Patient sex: F
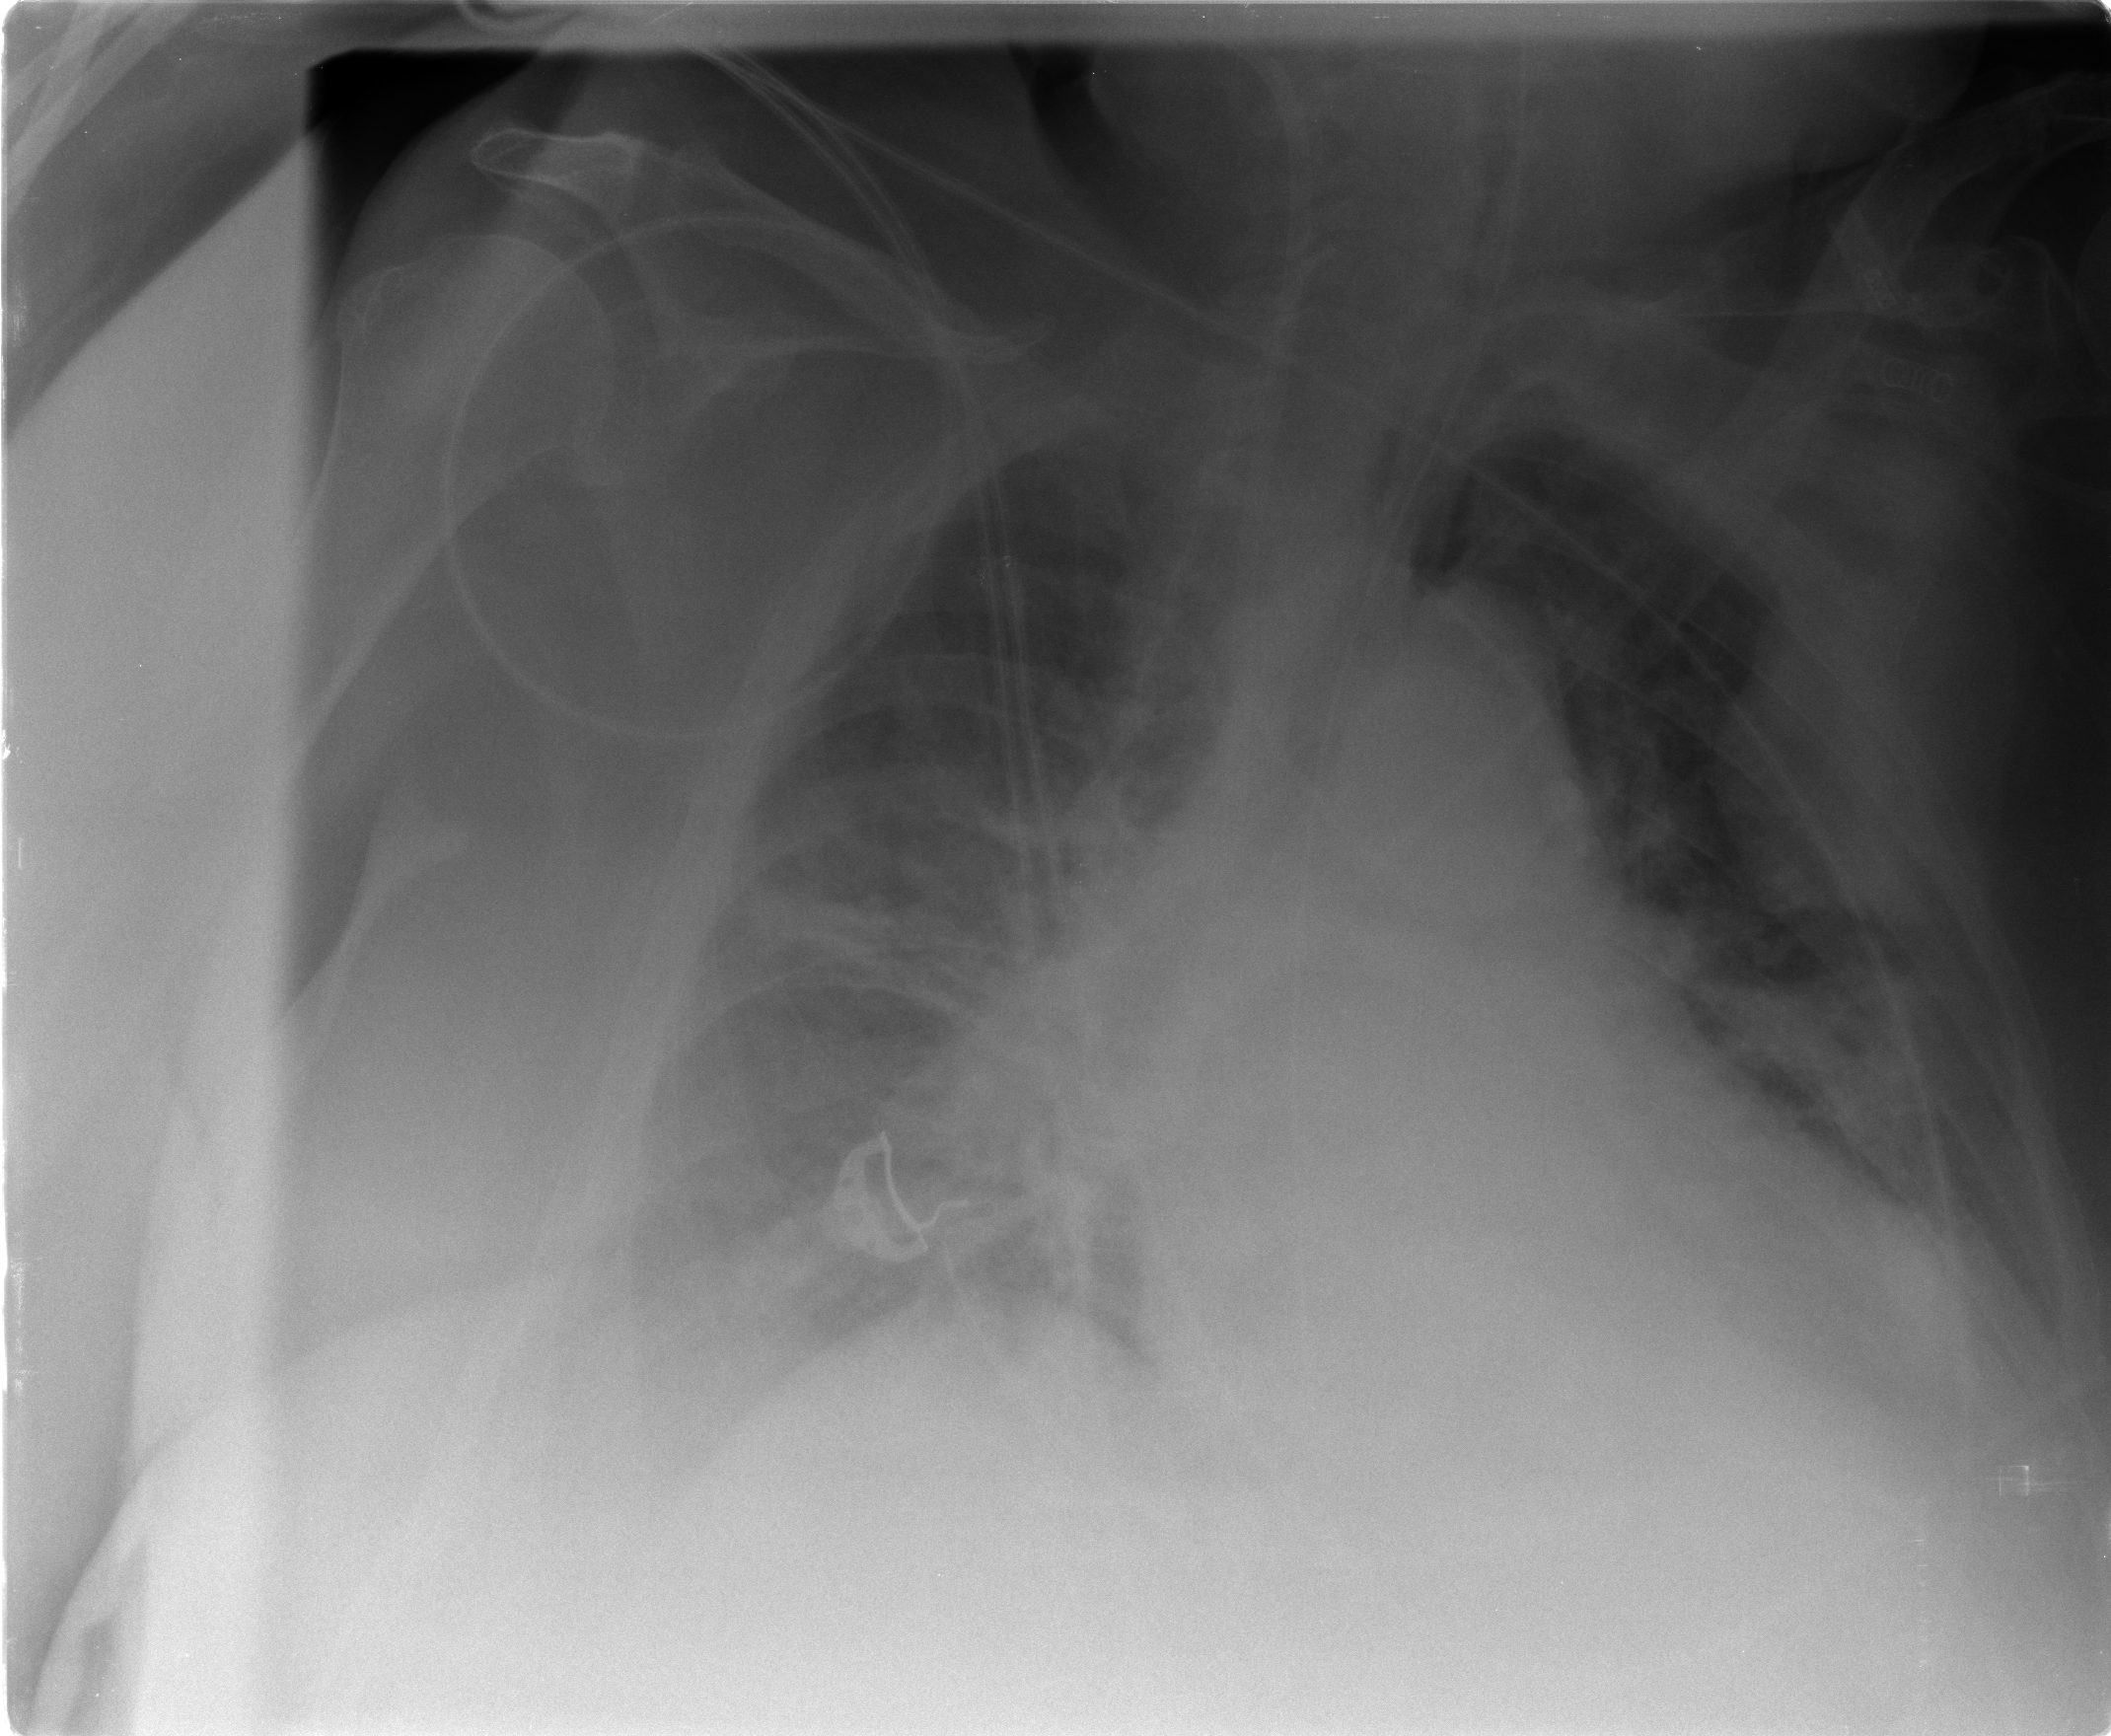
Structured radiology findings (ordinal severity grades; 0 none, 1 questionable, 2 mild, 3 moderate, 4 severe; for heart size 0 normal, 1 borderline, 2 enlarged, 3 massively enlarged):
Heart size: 2
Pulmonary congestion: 3
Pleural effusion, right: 2
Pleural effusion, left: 2
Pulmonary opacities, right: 2
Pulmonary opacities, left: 3
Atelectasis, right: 2
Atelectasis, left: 3